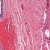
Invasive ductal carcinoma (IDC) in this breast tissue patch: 0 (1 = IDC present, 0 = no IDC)